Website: apple
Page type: billing-address
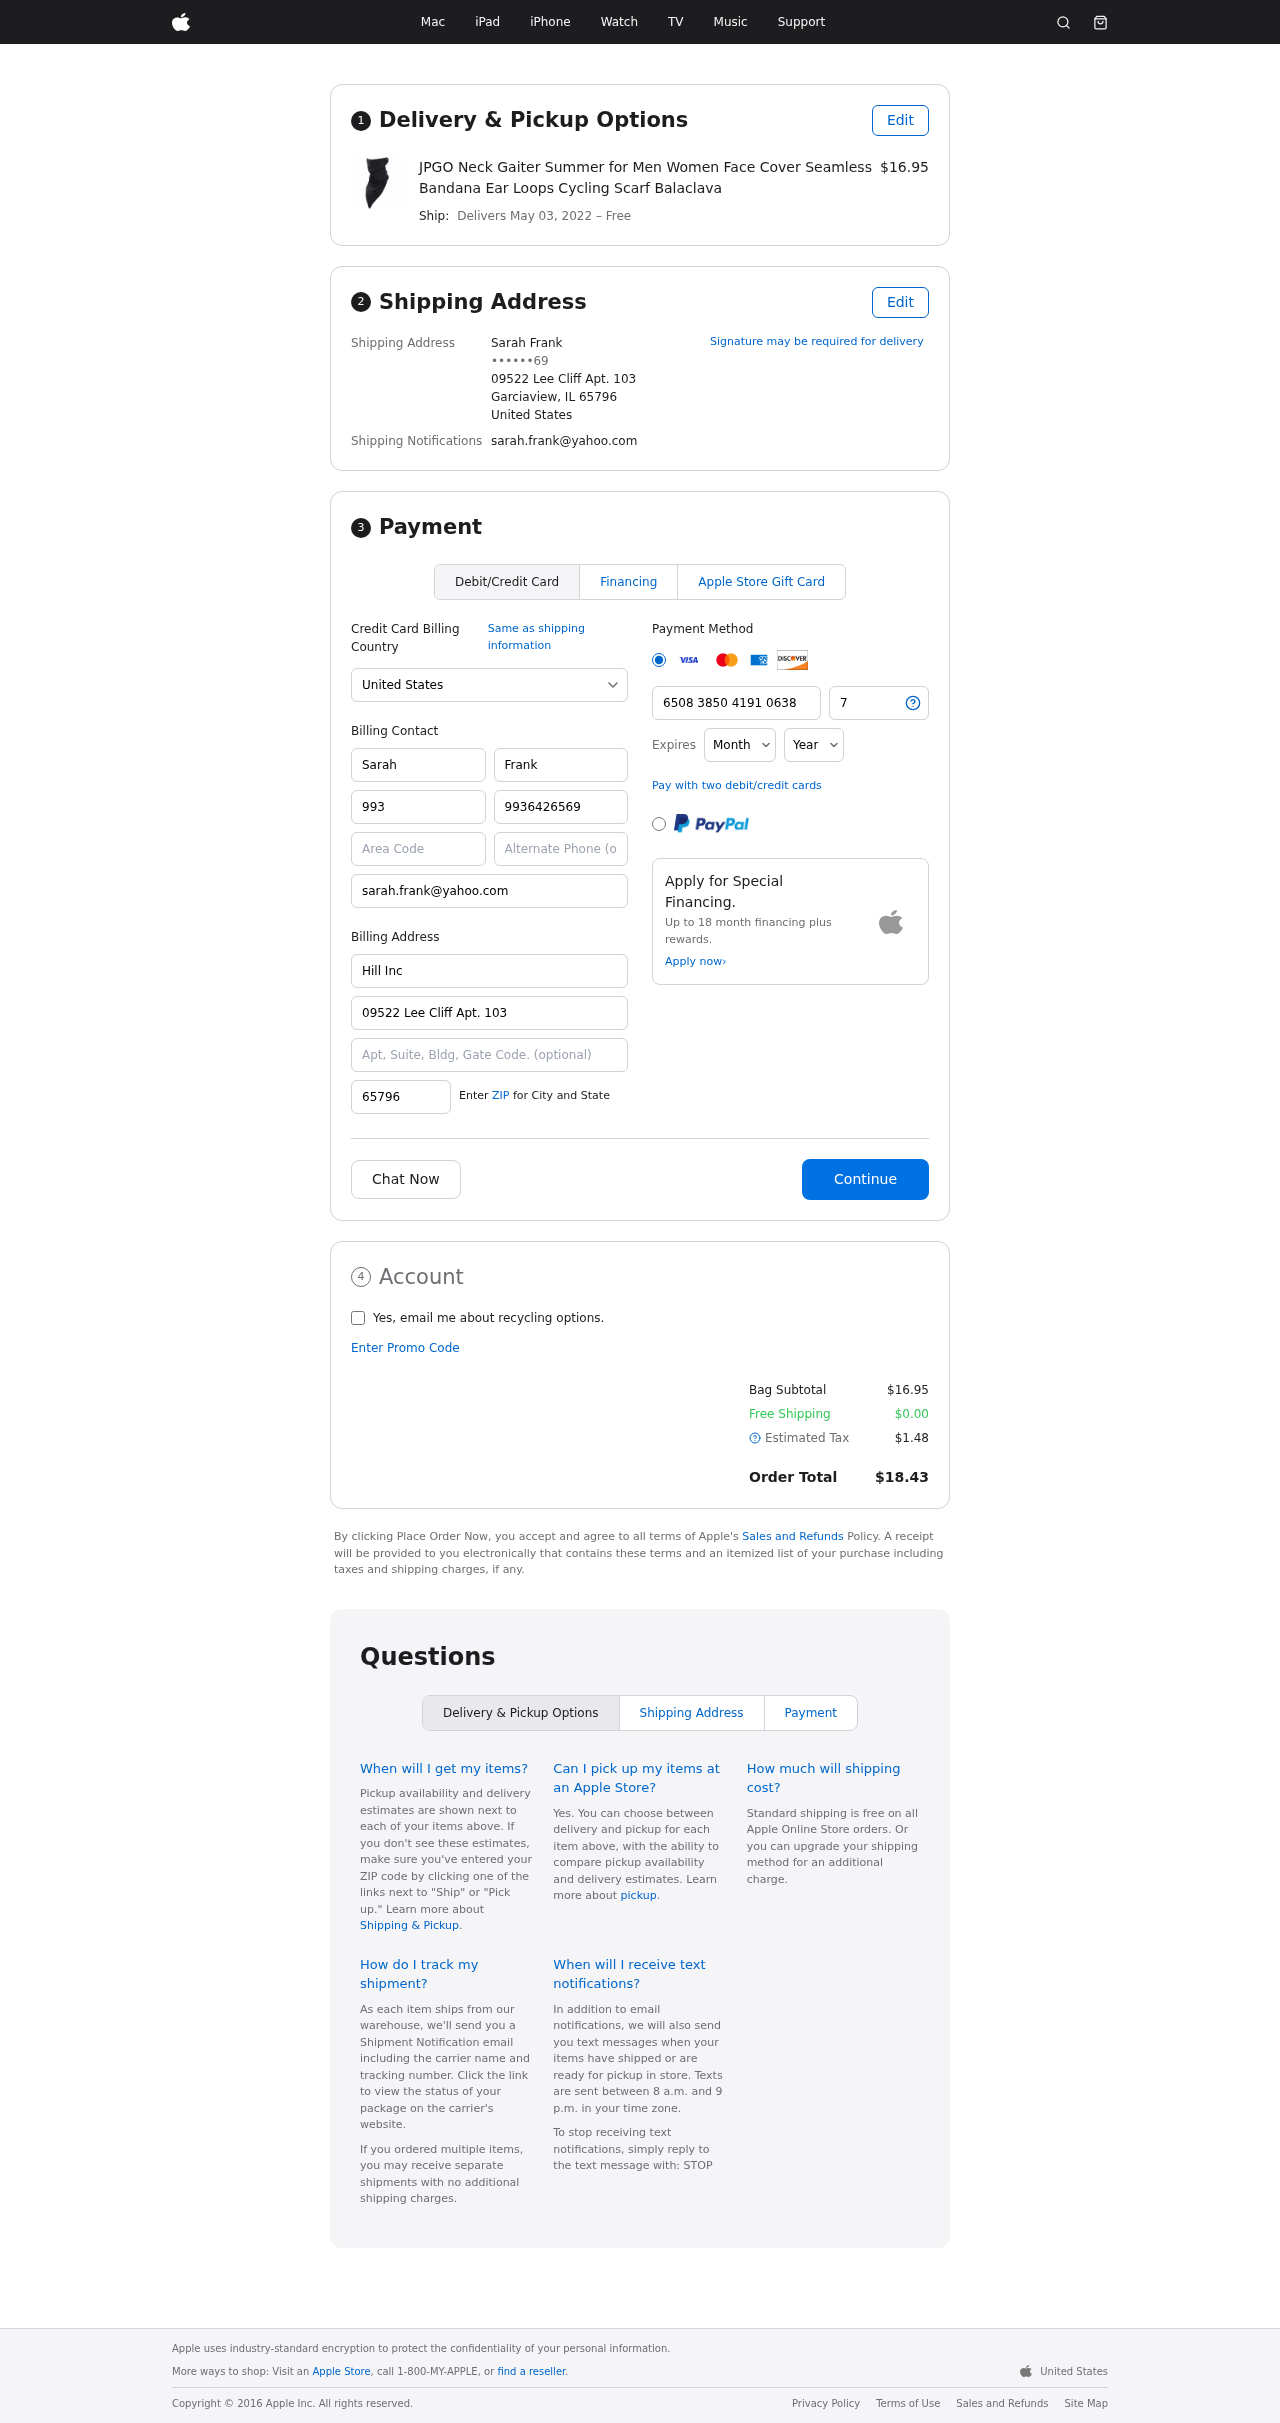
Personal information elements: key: PII_CARD_CVV
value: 736
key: PII_CARD_EXPIRY_MONTH
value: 03
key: PII_CARD_EXPIRY_YEAR
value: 29
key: PII_CARD_NUMBER
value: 6508 3850 4191 0638
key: PII_CITY_STATE_ZIP
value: Garciaview, IL 65796
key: PII_COUNTRY
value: United States
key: PII_EMAIL
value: sarah.frank@yahoo.com
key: PII_FULLNAME
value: Sarah Frank
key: PII_STREET
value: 09522 Lee Cliff Apt. 103
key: PII_PHONE_MASKED
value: ••••••69
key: PII_BILLING_FIRSTNAME
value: Sarah
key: PII_BILLING_LASTNAME
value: Frank
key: PII_BILLING_PHONE_AREA
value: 993
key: PII_BILLING_PHONE
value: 9936426569
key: PII_BILLING_EMAIL
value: sarah.frank@yahoo.com
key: PII_BILLING_COMPANY
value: Hill Inc
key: PII_BILLING_STREET
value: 09522 Lee Cliff Apt. 103
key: PII_BILLING_POSTCODE
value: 65796
Product elements: key: PRODUCT1_NAME
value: JPGO Neck Gaiter Summer for Men Women Face Cover Seamless Bandana Ear Loops Cycling Scarf Balaclava
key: PRODUCT1_PRICE
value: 16.95
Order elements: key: ORDER_DELIVERY_DATE
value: May 03, 2022
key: ORDER_SUBTOTAL
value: $16.95
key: ORDER_SHIPPING_COST
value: $0.00
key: ORDER_TAX
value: $1.48
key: ORDER_TOTAL
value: $18.43